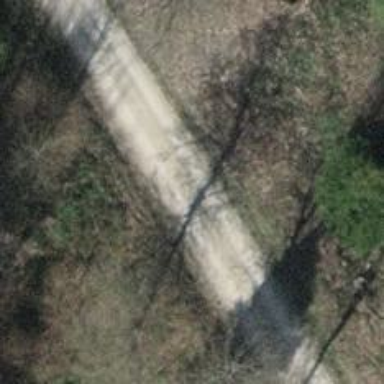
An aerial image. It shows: Track with compacted grade 2 surface.